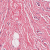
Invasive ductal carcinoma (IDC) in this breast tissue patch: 0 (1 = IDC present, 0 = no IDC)